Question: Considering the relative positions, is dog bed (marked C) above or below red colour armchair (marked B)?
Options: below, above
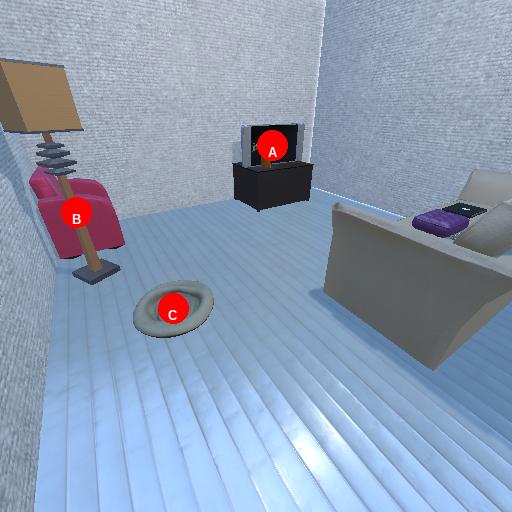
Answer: below